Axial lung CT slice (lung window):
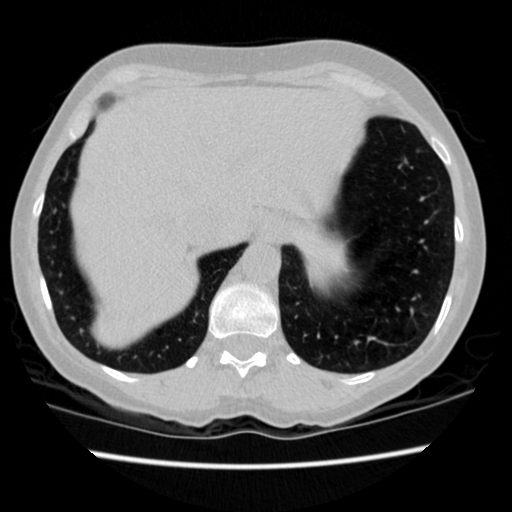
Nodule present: no